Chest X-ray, PA view. Patient: 51 years old, sex F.
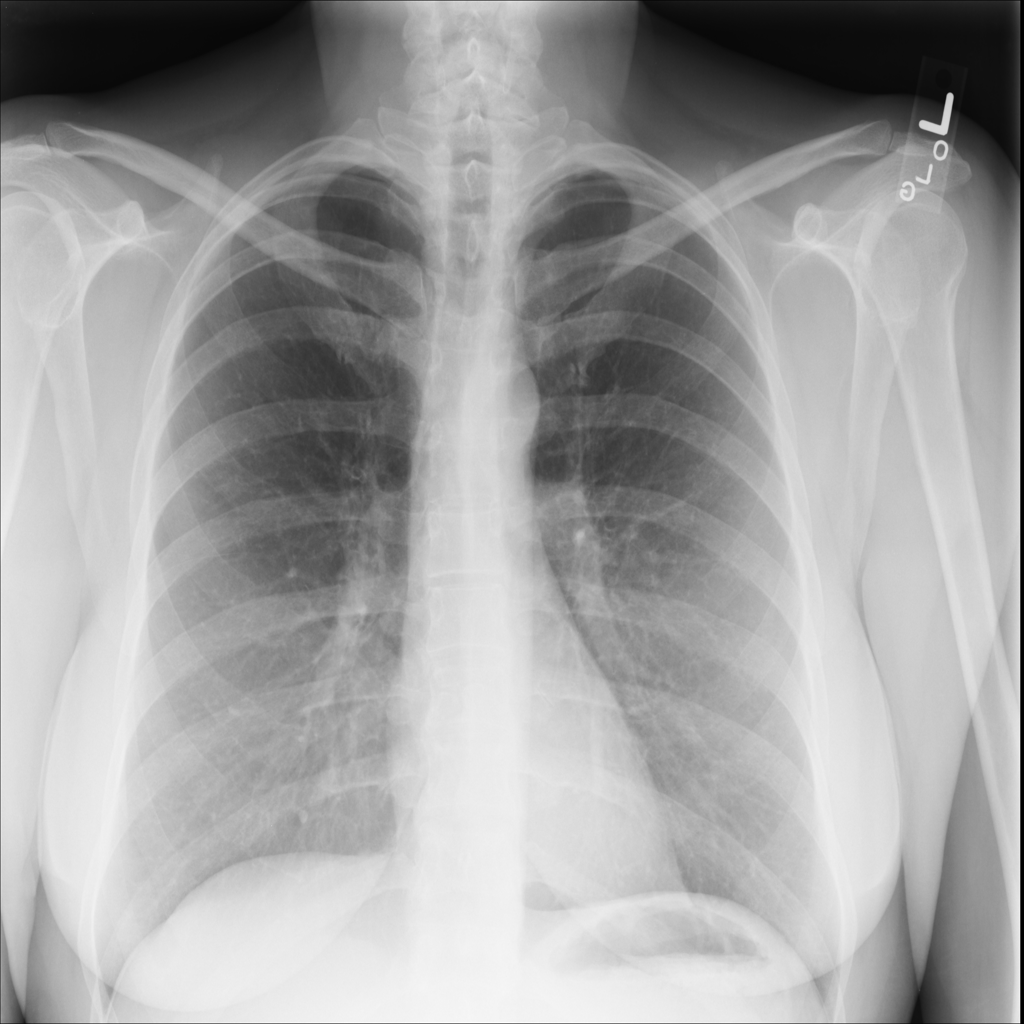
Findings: No Finding